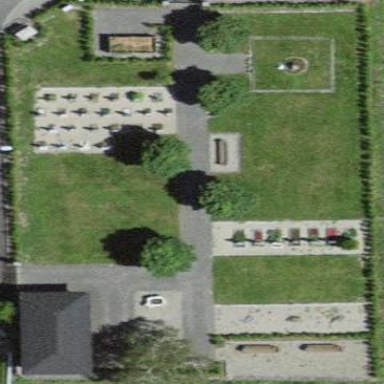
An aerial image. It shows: Cemetery.